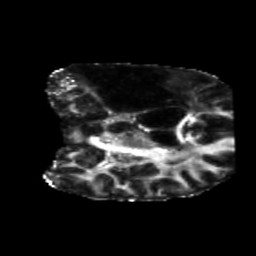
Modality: FA
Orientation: coronal
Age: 40
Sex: male
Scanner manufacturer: siemens
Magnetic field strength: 3 T
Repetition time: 5.25 s
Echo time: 0.08 s